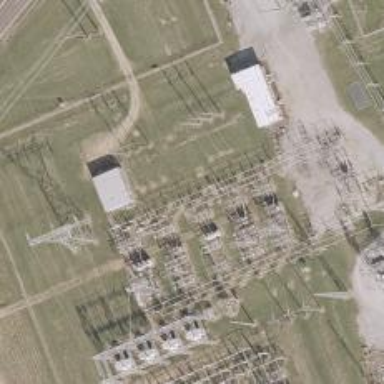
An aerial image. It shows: Switch for power supply.